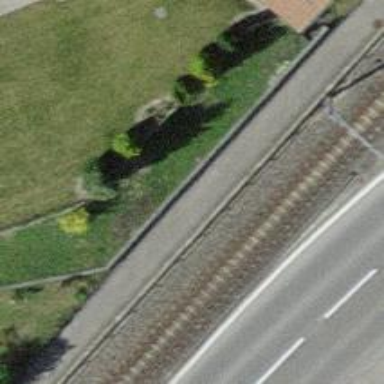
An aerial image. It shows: Paved footway.